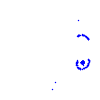
Particle: proton